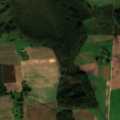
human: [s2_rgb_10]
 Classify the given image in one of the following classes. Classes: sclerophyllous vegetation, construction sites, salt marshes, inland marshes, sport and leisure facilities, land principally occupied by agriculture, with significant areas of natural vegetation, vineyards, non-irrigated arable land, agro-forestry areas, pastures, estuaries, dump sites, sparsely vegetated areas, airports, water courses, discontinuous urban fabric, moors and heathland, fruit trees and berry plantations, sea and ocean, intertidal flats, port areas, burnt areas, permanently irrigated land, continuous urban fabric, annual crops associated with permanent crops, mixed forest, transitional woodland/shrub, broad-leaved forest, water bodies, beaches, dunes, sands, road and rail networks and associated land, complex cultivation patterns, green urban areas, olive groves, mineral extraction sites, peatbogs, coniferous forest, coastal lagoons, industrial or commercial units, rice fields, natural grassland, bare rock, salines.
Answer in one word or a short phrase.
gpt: non-irrigated arable land, complex cultivation patterns, coniferous forest, mixed forest, transitional woodland/shrub